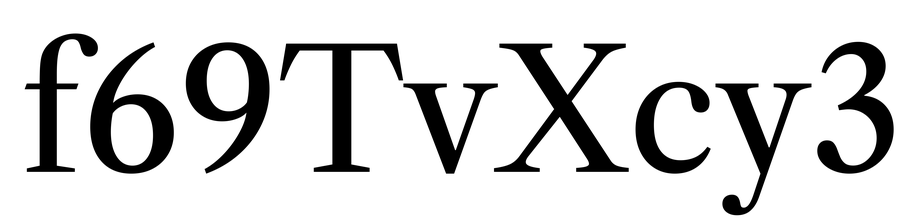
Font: LibreCaslonText_Regular